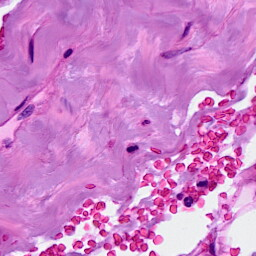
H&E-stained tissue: Breast